Question: Google Code provides a barcode like this:

When you download software. What is its purpose ?
Edit: Now that I know its name, I found <URL>. Thanks!
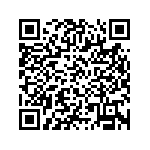
Answer: It's a <URL> and encodes a small amount of data - typically a URL. You can scan them for example using a phone and then visit the URL.
<URL>.]